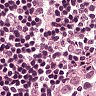
Metastatic tissue present: no